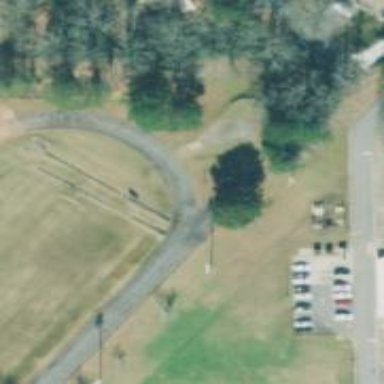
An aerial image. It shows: Track in leisure land.